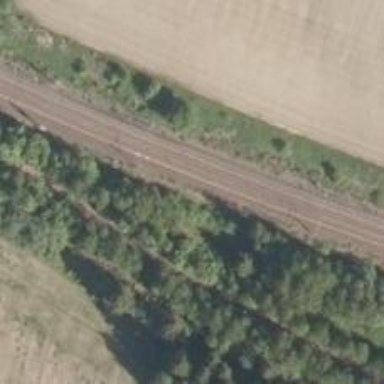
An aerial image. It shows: Railway track with continuous electrified contact lines.